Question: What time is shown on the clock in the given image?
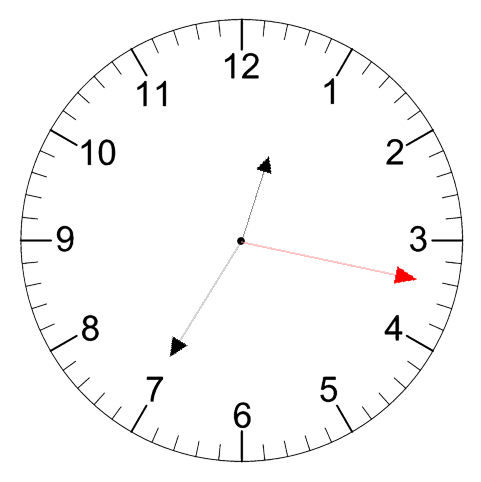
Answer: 12:35:17